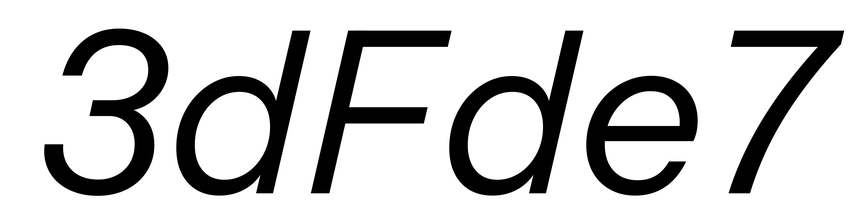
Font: InstrumentSans-Italic_Italic